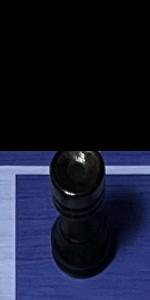
Label: Rook_Black